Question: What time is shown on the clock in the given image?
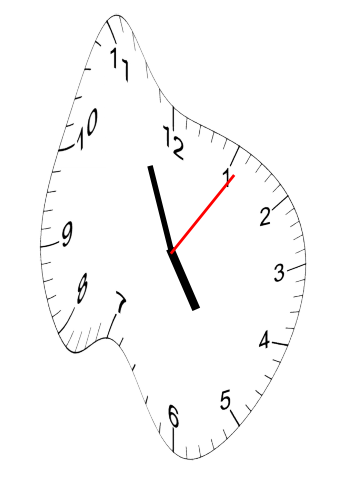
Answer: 04:56:06